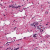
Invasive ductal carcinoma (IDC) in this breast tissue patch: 0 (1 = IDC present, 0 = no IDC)